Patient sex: M
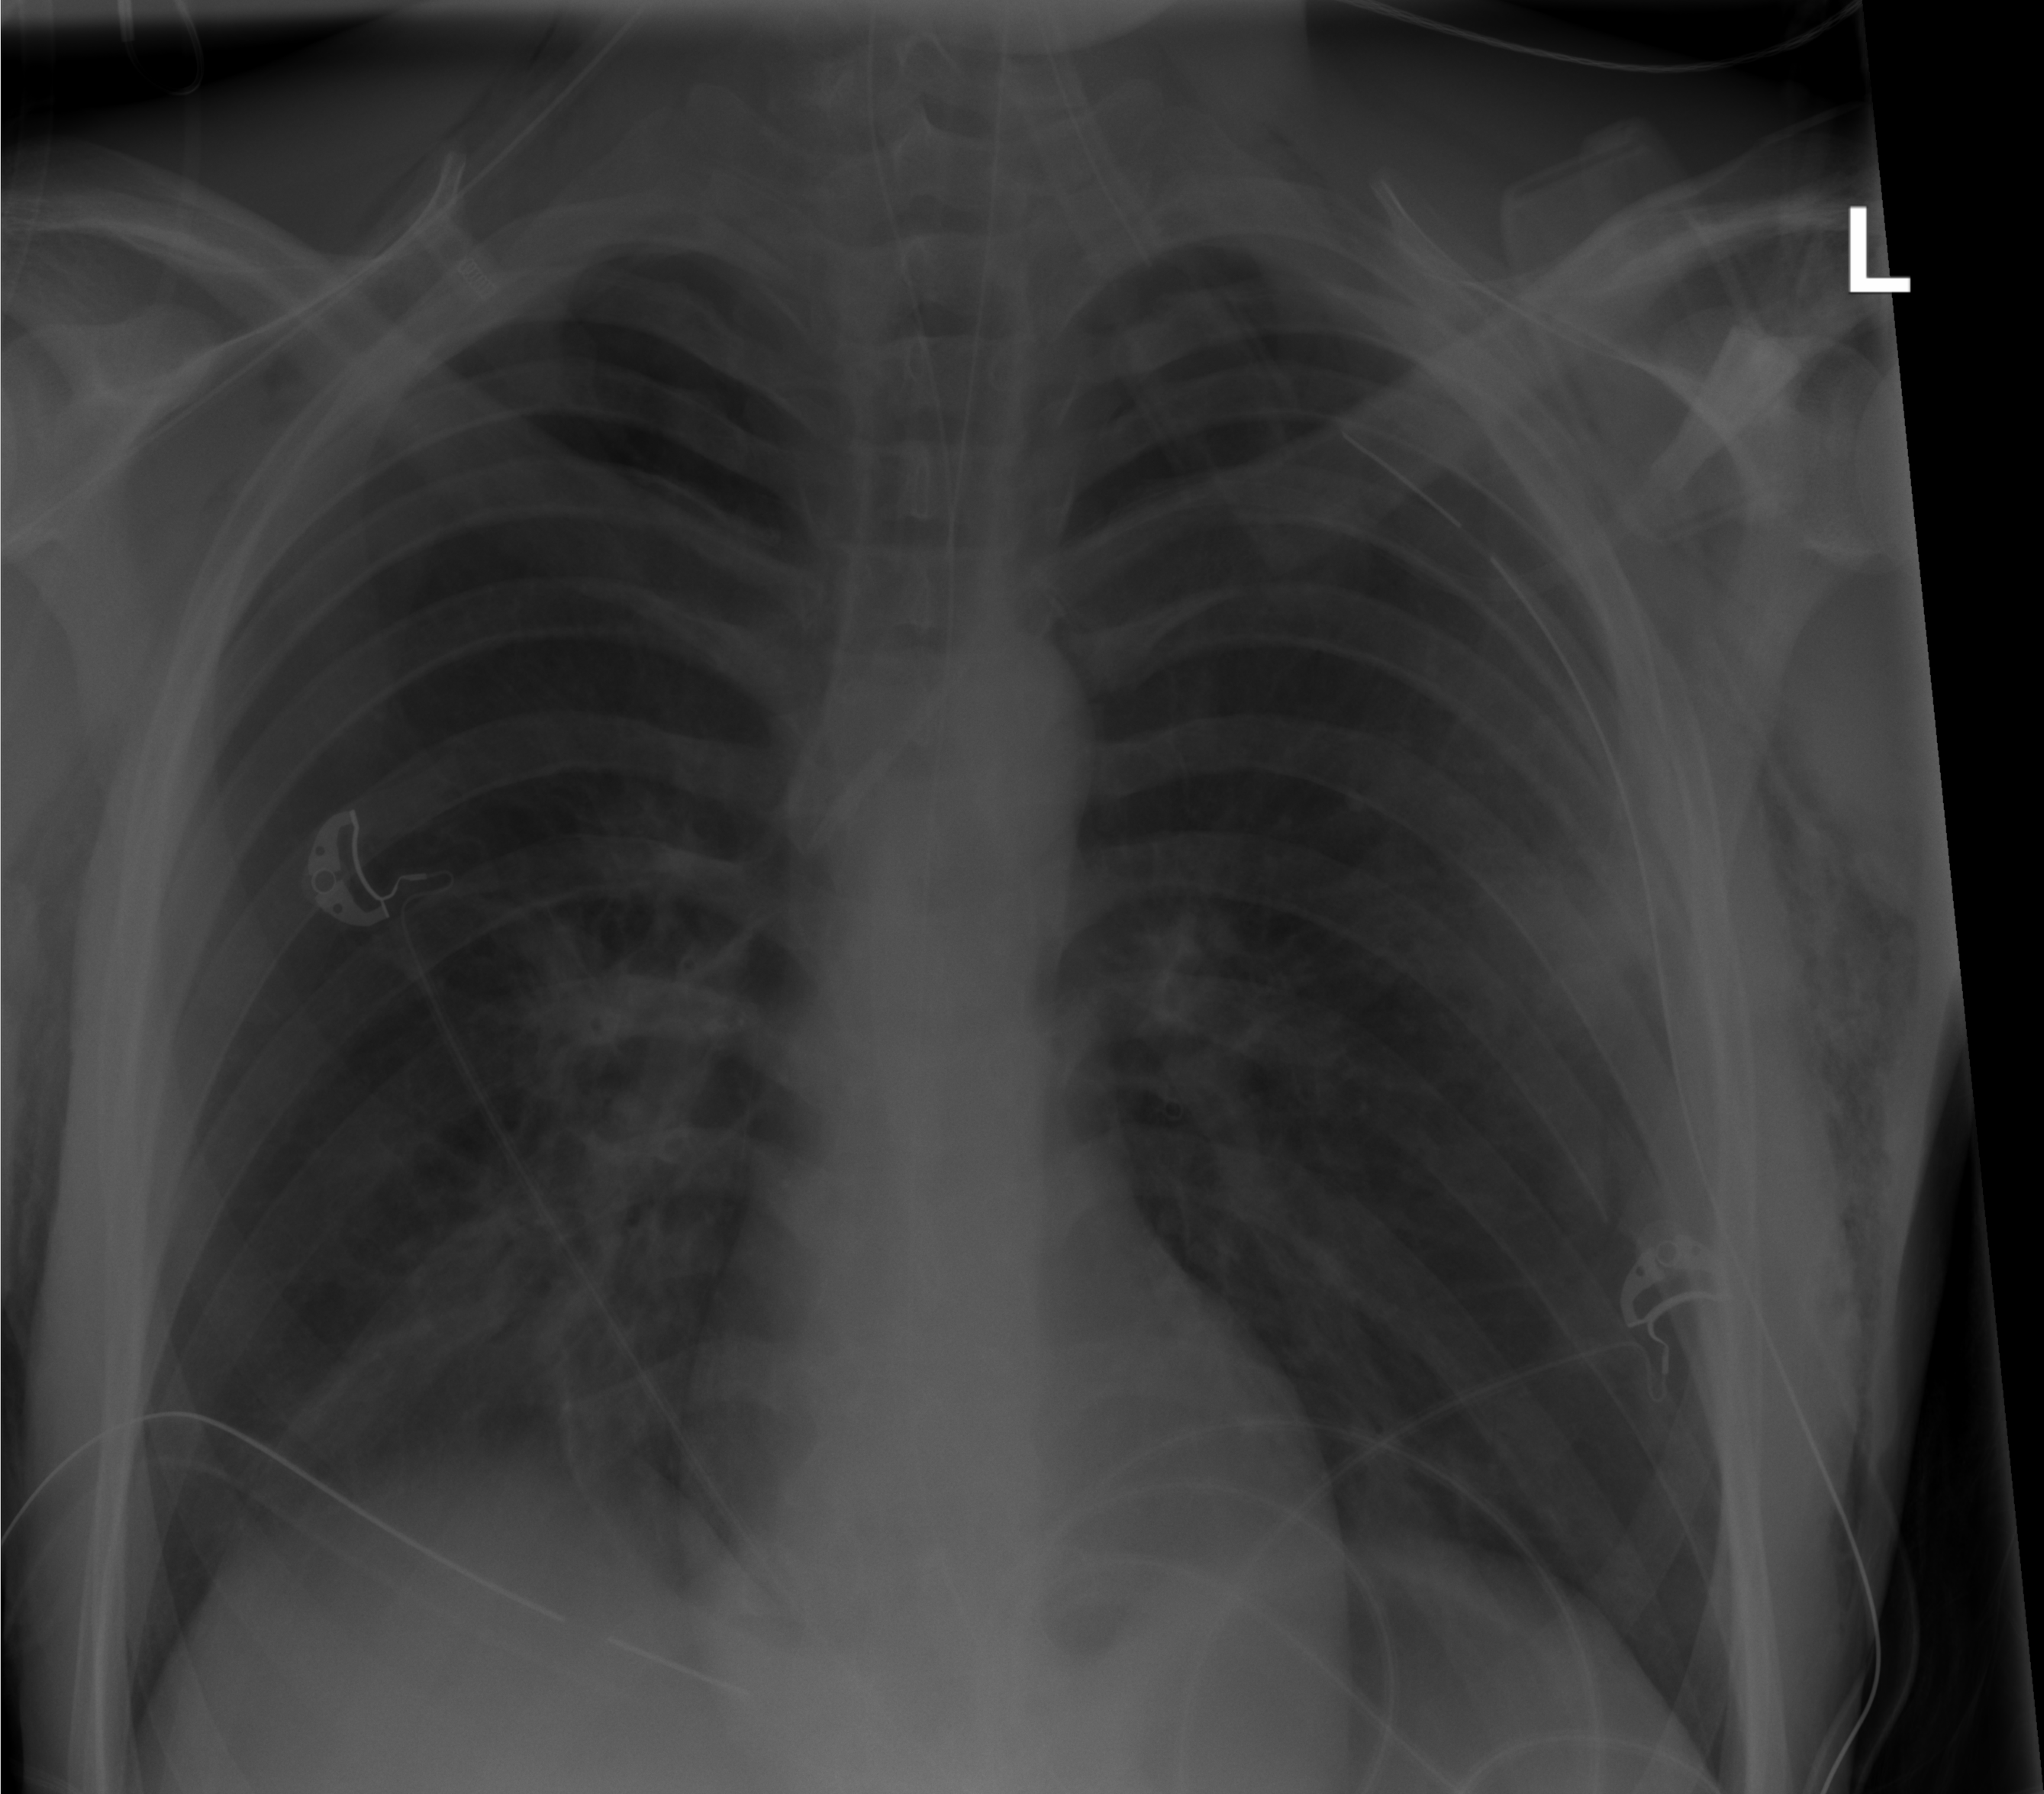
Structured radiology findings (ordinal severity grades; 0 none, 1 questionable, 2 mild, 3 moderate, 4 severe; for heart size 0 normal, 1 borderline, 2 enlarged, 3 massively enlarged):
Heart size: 0
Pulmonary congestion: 0
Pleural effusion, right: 0
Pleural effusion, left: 0
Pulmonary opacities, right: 2
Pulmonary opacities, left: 2
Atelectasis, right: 2
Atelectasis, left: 2